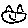
Label: cat